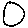
Label: circle